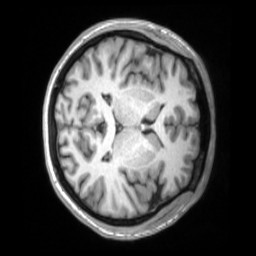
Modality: T1w
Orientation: axial
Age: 28
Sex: female
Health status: ill
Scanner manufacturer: siemens
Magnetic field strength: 3 T
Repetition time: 2.2 s
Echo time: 0.00157 s